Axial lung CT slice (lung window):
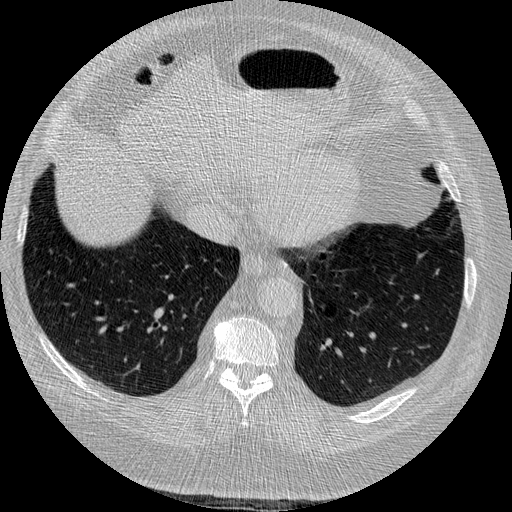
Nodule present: no